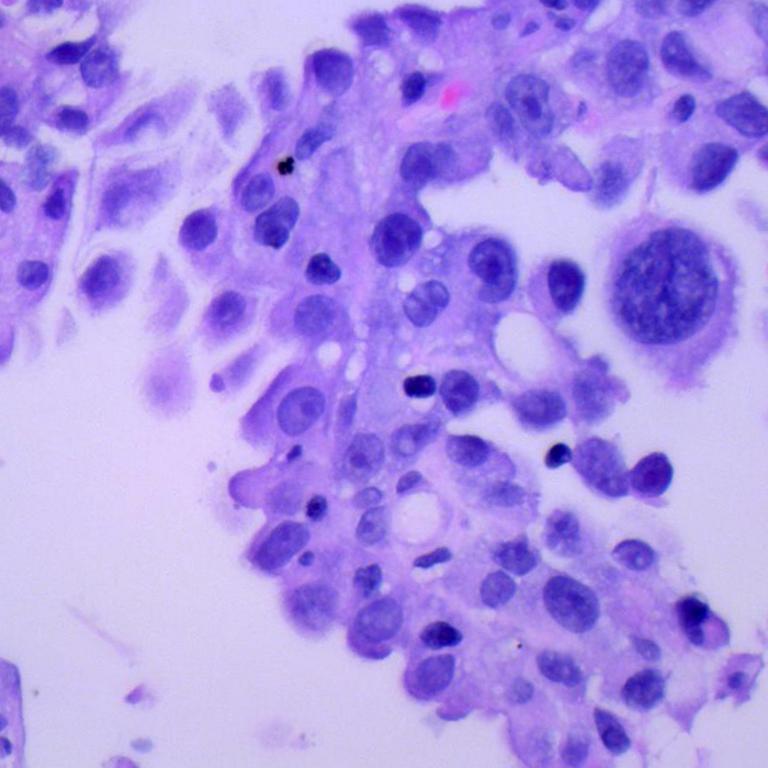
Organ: lung
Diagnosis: adenocarcinomas